Question: Recently when using the DirectionsService with "waypoints" between the origin and destination locations for our application, we've been getting these "zig-zag" routes returned that make no sense visually.
What it looks like, is everything is going just fine, but somewhere after the 7th waypoint, the route takes a dramatic zig-zag back towards an earlier waypoint, then appears to try to correct itself back to the proper path.
I've attached an image to show what I'm trying to say, and pointed out the point where things go awry in red. In addition, I've included the sample code below, and posted a working demonstration of the problem here:
<URL>

I was wondering if anyone here has encountered such a problem, or can shed any light into what might be going on? As you can see below, the code is really straightforward....Basically we just define an origin and destination LatLng object, and 8 waypoints in between, then send it of to the DirectionsService.
I'd appreciate any and all suggestions that might come to mind, I'm totally stumped.
'''
<!DOCTYPE html>
<html>
<head>
<title>ZigZagged Directions Example</title>
<meta charset="UTF-8">
<style type="text/css">
html, body, #map_canvas {
margin: 0;
padding: 0;
height: 100%;
}
</style>
<script type="text/javascript"
src="https://maps.googleapis.com/maps/api/js?sensor=false"></script>
<script type="text/javascript">
var map;
function initialize() {
// map options
var myOptions = {
zoom: 8,
center: new google.maps.LatLng(-34.397, 150.644),
mapTypeId: google.maps.MapTypeId.ROADMAP
};
// the map
map = new google.maps.Map(document.getElementById('map_canvas'), myOptions);
// directions service
directionsService = new google.maps.DirectionsService();
// Define our origin position, the start of our trip.
originPosition = new google.maps.LatLng('37.66258', '-121.87058');
// Define 8 waypoints to place between the origin and the destination
waypoint1 = new google.maps.LatLng('37.65638', '-121.87750');
waypoint2 = new google.maps.LatLng('37.64333', '-121.88174');
waypoint3 = new google.maps.LatLng('37.63676', '-121.88447');
waypoint4 = new google.maps.LatLng('37.60746', '-121.87343');
waypoint5 = new google.maps.LatLng('37.57868', '-121.87702');
waypoint6 = new google.maps.LatLng('37.56368', '-121.90382');
waypoint7 = new google.maps.LatLng('37.54175', '-121.92334');
waypoint8 = new google.maps.LatLng('37.51806', '-121.94201');
// push the waypoints defined above into an array
wayPointArray = new Array();
wayPointArray.push({location: waypoint1, stopover: false});
wayPointArray.push({location: waypoint2, stopover: false});
wayPointArray.push({location: waypoint3, stopover: false});
wayPointArray.push({location: waypoint4, stopover: false});
wayPointArray.push({location: waypoint5, stopover: false});
wayPointArray.push({location: waypoint6, stopover: false});
wayPointArray.push({location: waypoint7, stopover: false});
wayPointArray.push({location: waypoint8 , stopover: false});
// define our definition position, the last stop of our trip
destinationPosition = new google.maps.LatLng('37.50162', '-121.93034');
var request = {
origin: originPosition,
destination: destinationPosition,
waypoints: wayPointArray,
travelMode: google.maps.DirectionsTravelMode.DRIVING,
unitSystem: google.maps.DirectionsUnitSystem.METRIC,
optimizeWaypoints: false
};
directionsService.route(request, function(response, status) {
if (status == google.maps.DirectionsStatus.OK) {
var polyOpts = {
strokeOpacity: 1.0,
strokeColor: '#0000FF',
strokeWeight: 2
}
var directionsDisplayOptions = {
suppressMarkers: false,
suppressInfoWindows: false,
preserveViewport: false,
polylineOptions: polyOpts
};
directionsRenderer = new google.maps.DirectionsRenderer(directionsDisplayOptions);
directionsRenderer.setMap(map);
directionsRenderer.setDirections(response);
} else {
console.info('could not get route');
console.info(response);
}
});
}
google.maps.event.addDomListener(window, 'load', initialize);
</script>
</head>
<body>
<div id="map_canvas"></div>
</body>
</html>
'''
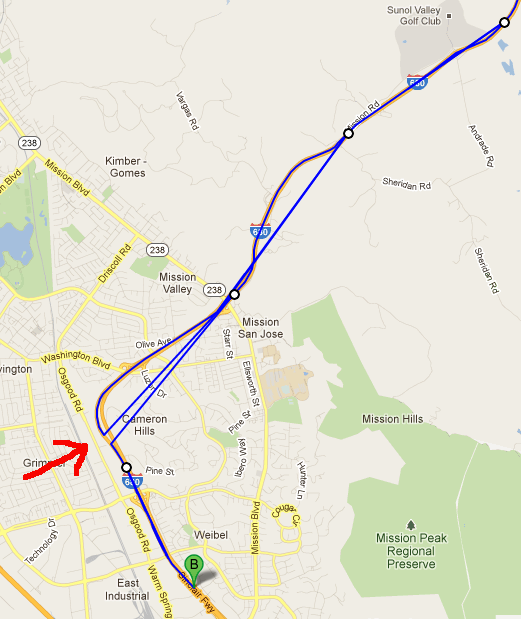
Answer: This is a bug in the rendering.
The line drawn on the map following the "Merge on to I-680" is given by this encoded string, which appears in the JSON response from the Directions Service:
'''
ylvdFjw|fVMJw@x@[Ha@FUGYOKSEYCYB[F[HOTUXMf@QRGxDoAlBIrBDpBDt@@@?p@?nAArCQlDW'BWjCy@'CwArKyHxGcDpA_@vA[rAWtAOxAKpAEdABhBGpEAvAAfCKnGQzDm@lGkCfGiC~CoAhb@mPrDuA~'@oLn@Q~EgBr@Up@MpAKnBGb@?nBLnAX'AVx@Xt@Z?@z@\HDfBz@rChAtCj@jDHpCU~Cw@~As@jAw@x@m@bDcCbDeCh@a@fAg@FEf@SBA'Bs@jAM'@Cn@CfB?hBPbB\'CdA'@NJD^NlAb@bM'GlW~JfHzC|D'CpD~DlAxAl@t@bFvGbApAl@hAVj@Pf@d@rAn@hCjFnUh@|ANd@rCfFxEtIvA|BrNd[zZpr@xAhCfEdFlHxJRVhA'B'@~@t@hBh@'BjAlF'BbIpA~EnA~CpA|B~@lA|A~ArDvCzDzCfClBDB'DtBx@h@fHnDzB|@~B'AjH'DzEnBdAb@jB'@dCRrDJtADnBLpCr@dAd@l@Vz@d@vA'A'@\d@b@vDlErHzIj@p@LPRRf@n@lB'CjBfCzApCVb@jCdGtClHjCjGjCpGjAxCBFtJbUFNDLx@zBnArC~CtHnCpF'@t@P\LTP^|@~A\j@hChElB|CrAxBb@h@t@x@h@j@lA|@~@d@vBt@rCh@lBHxAAdEc@nAa@jAo@~@k@pA}@vFuFvDqDdF}DrFcDlB_AhJeEbEyBVMlAo@rJsEhAm@~EiCtD{AlHeD~GkDxBwAVOZSz@i@TShCwBpJiKfHqI
'''
Professor Mark McClure of the University of North Carolina has a decoder at <URL> which can produce the list of points that line represents. He also has a utility which will take a list of points, produce an encoded string and show that on a map. Decoding that string and then plotting the resulting map yields this:

This doesn't show the deviations. Thus the line which the Directions Service to be drawn (defined by its data) is correct, but the rendering is not. It's probably relevant that McClure's page uses Version 2 of the API rather than Version 3 and consequently can render the data correctly.
Bugs should be reported here: <URL>. I suggest you reference this question as well as providing as much detail as possible in the report.